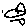
Label: bird